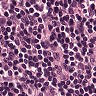
Metastatic tissue present: no